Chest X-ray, AP view. Patient: 40 years old, sex M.
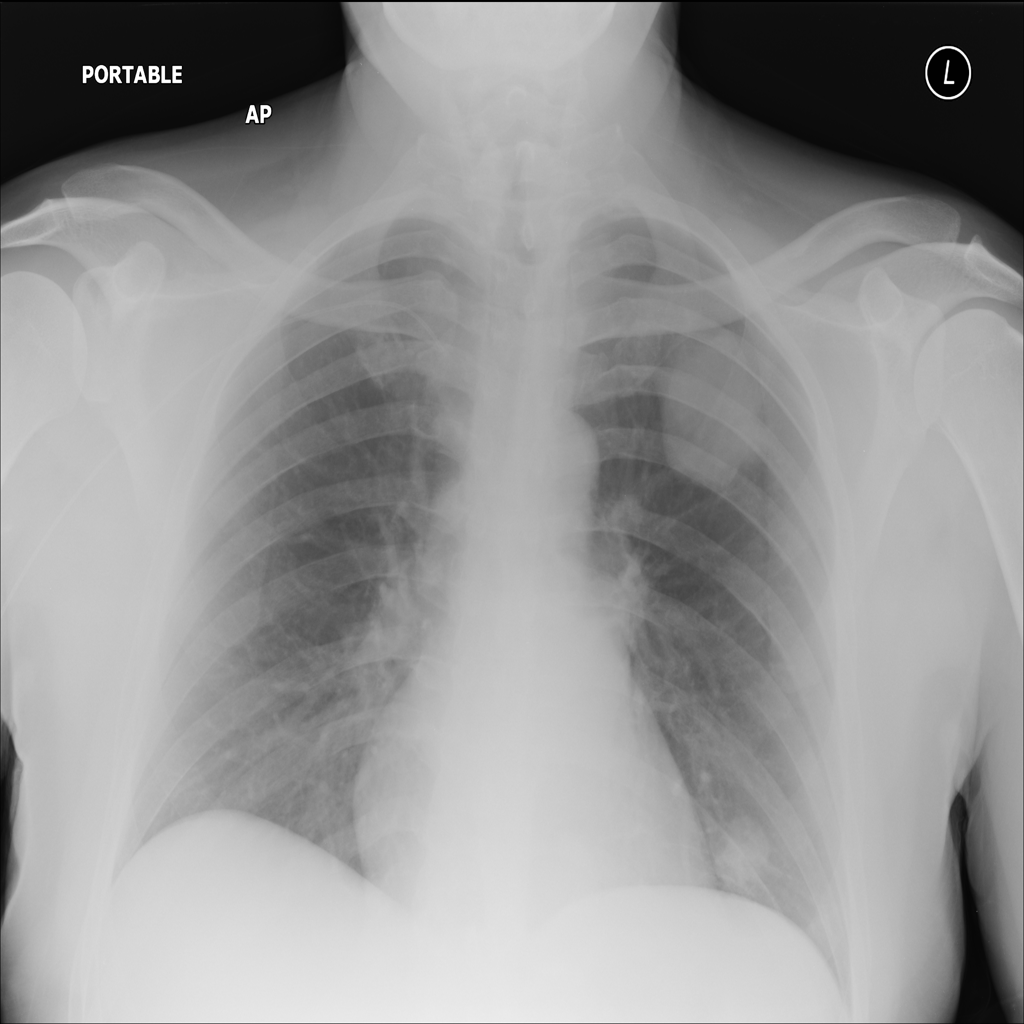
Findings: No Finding